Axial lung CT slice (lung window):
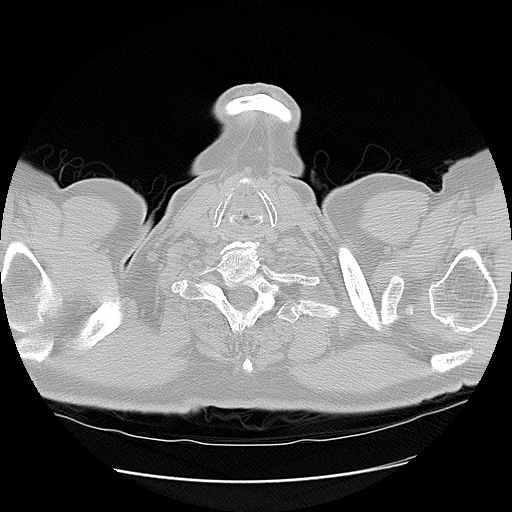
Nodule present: no